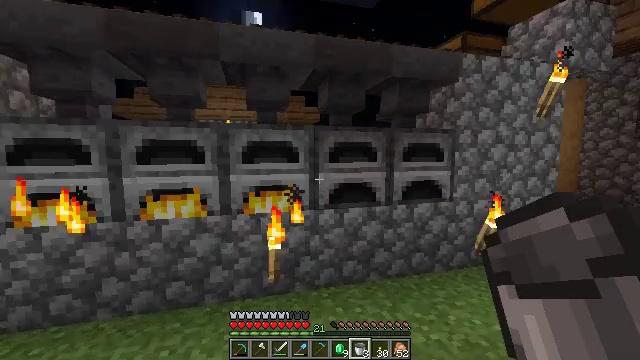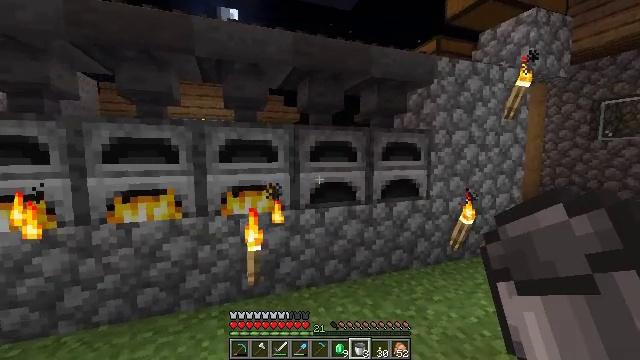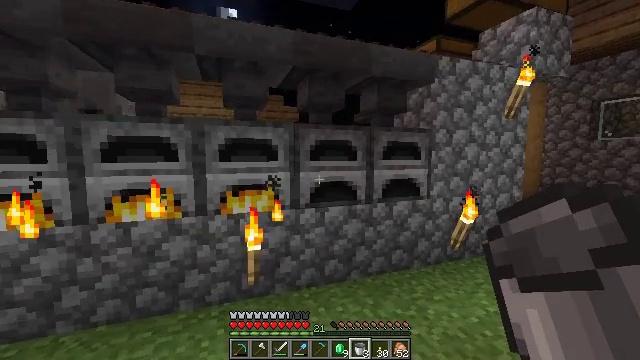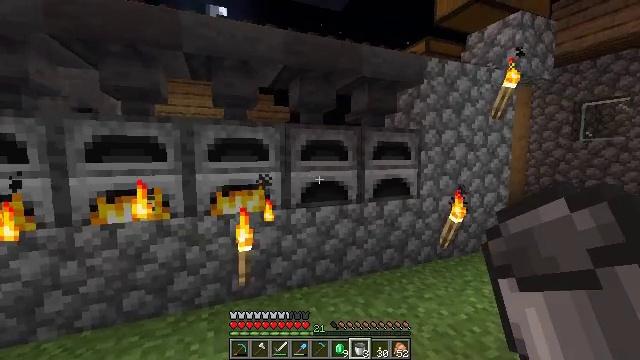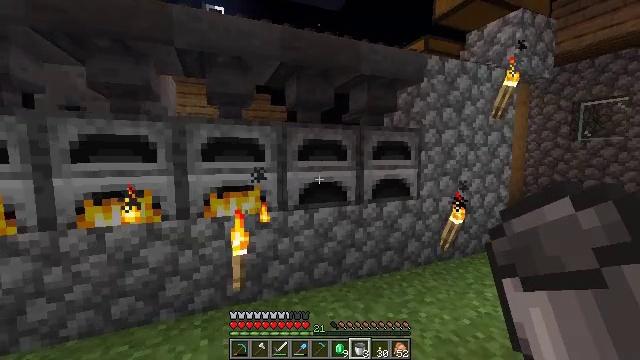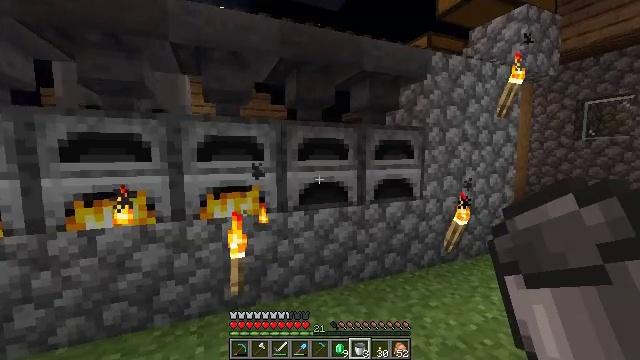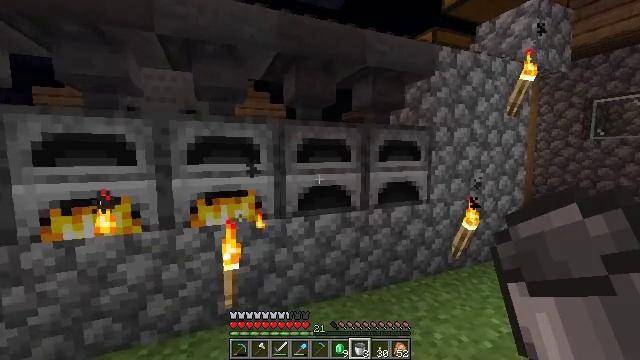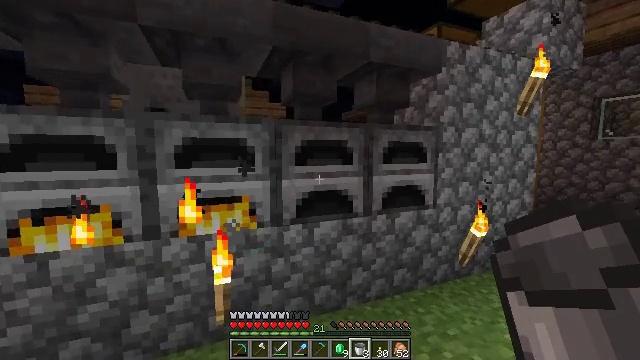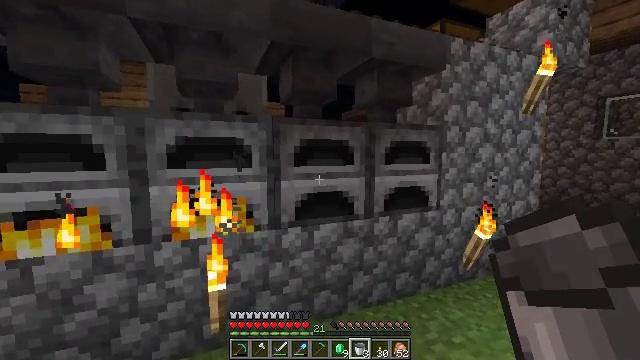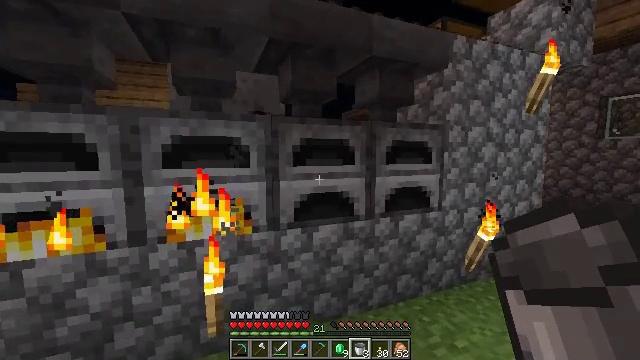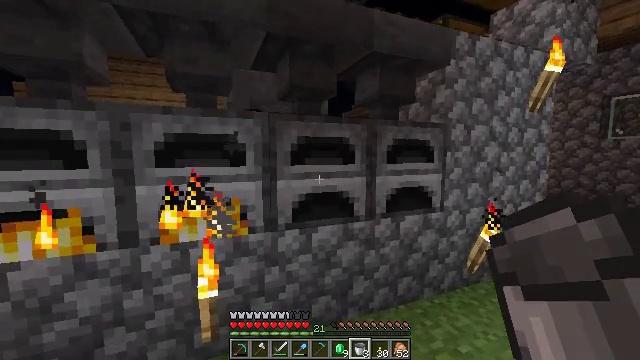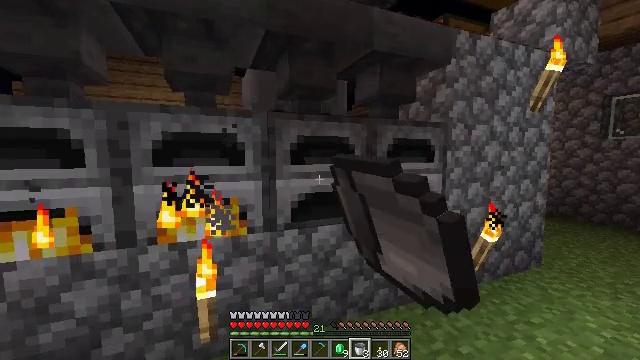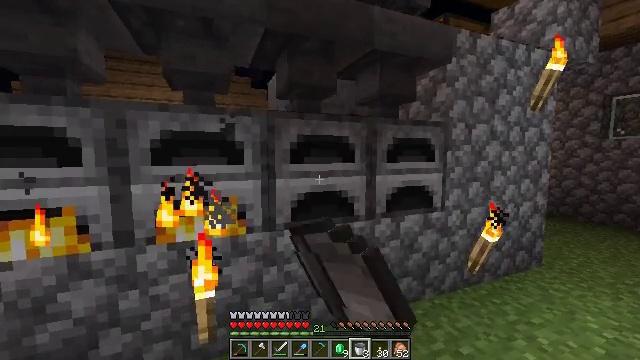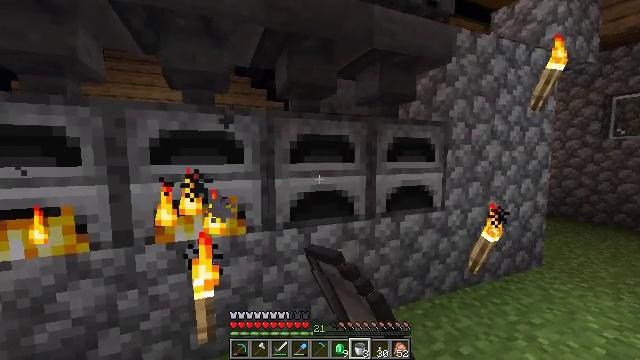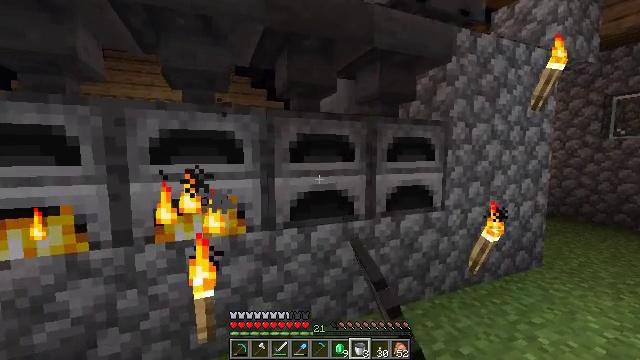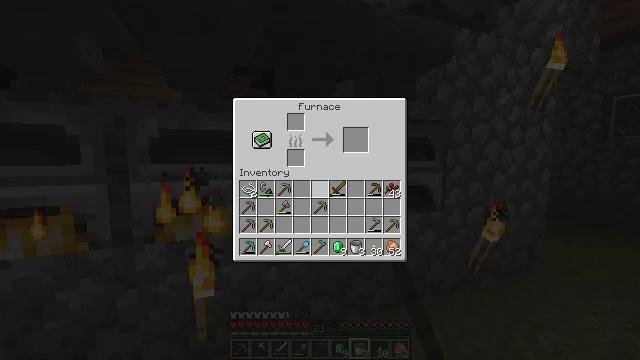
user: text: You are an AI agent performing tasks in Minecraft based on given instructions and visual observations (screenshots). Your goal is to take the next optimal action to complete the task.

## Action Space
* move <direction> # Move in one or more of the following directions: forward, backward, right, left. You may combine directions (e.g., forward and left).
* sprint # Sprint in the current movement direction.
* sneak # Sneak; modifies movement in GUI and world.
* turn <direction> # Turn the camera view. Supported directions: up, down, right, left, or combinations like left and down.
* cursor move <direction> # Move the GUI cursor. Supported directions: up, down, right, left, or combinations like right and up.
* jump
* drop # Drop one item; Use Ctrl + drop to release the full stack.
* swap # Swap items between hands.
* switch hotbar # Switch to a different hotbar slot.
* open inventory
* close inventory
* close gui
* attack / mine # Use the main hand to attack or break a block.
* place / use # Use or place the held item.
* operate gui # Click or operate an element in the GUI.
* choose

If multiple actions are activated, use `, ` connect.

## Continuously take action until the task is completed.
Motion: motion action
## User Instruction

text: Use gold ingot to craft a gold nugget.
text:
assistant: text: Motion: turn right
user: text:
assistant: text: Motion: no_op
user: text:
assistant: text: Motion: turn right
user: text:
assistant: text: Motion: move forward
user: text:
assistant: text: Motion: move forward
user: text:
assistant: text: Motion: move forward
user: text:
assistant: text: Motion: move forward
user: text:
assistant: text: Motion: no_op
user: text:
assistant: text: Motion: no_op
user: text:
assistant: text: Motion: use / place
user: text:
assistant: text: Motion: use / place
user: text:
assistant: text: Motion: use / place
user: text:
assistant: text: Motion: use / place
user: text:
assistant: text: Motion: no_op
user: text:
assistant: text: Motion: no_op
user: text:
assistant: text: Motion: no_op
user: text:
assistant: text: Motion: no_op
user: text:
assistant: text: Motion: no_op
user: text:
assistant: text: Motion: no_op
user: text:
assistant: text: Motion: no_op
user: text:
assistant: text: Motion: no_op
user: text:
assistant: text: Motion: no_op
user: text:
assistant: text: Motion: no_op
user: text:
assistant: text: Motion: no_op
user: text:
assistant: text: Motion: no_op
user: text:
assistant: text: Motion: no_op
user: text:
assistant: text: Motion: no_op
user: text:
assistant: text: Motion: no_op
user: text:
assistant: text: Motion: no_op
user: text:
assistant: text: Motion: no_op